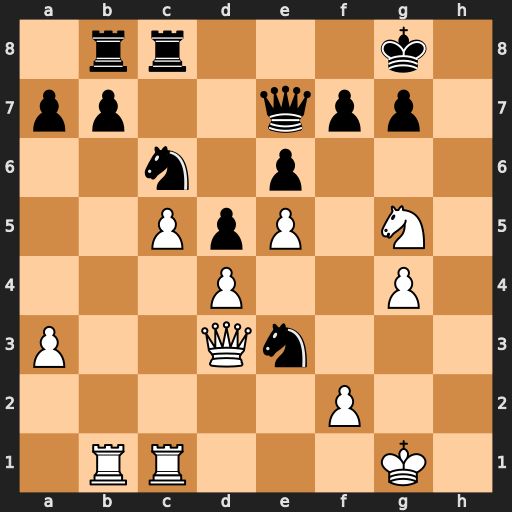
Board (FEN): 1rr3k1/pp2qpp1/2n1p3/2PpP1N1/3P2P1/P2Qn3/5P2/1RR3K1
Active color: w
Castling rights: -
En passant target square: -
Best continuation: Qh7+ Kf8 Qh8#